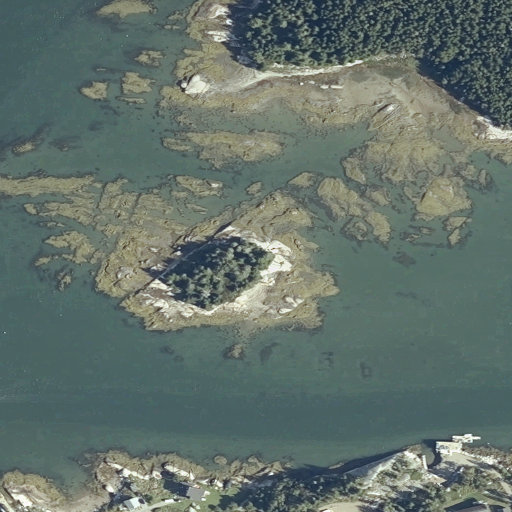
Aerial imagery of island in Maine named Sawyer Island containing open water, herbaceous wetlands, evergreen forest, medium intensity development, barren land, low intensity development, and woody wetlands